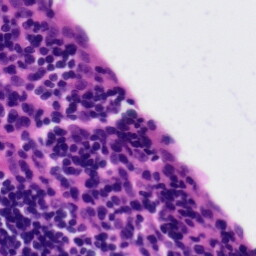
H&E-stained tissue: Tonsil